Question: I have a bookmarklet,

What I am trying to do is, appending an element to current focused input.For example, if user focused (clicked) on textarea, and click my bookmarklet, I want to add "Hello" into that textarea. I have tried this;
'''
<a href=" javascript:(function(){
var theDiv = document.getElementById("contentarea");
var content = document.createTextNode("Hello");
theDiv.appendChild(content);
})();
">this</a>
'''
But it only works for the div id (contentarea) that I have included. How to append on current focused input ?
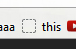
Answer: Try with 'document.activeElement', like:
'''
<a href='javascript:(function(){
var theDiv = document.activeElement;
var content = document.createTextNode("Hello");
theDiv.appendChild(content);
})();
'>this</a>
'''